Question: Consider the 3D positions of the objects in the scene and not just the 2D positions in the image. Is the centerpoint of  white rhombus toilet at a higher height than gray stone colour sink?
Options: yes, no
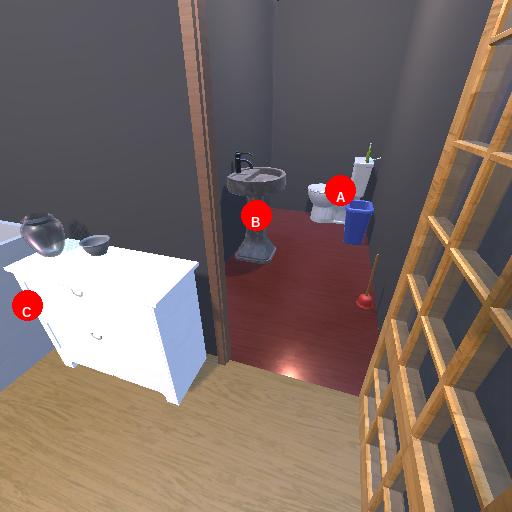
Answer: yes